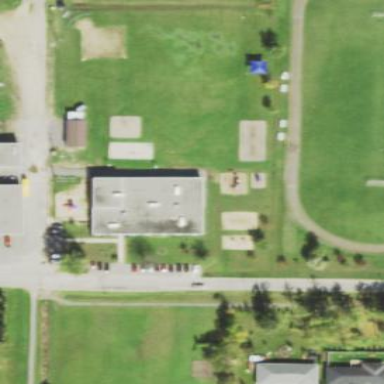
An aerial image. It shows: School.